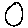
Label: circle